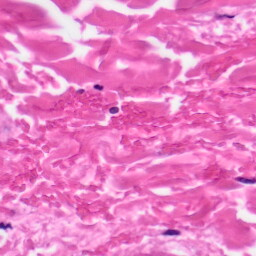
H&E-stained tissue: Skin